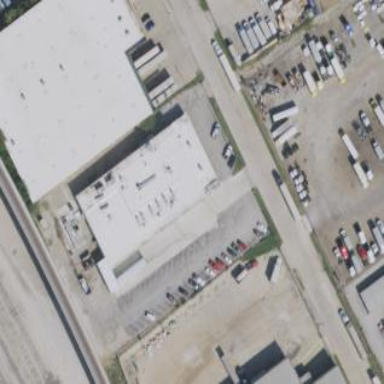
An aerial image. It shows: Industrial building.